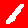
Digit: 1